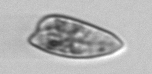
Label: Prorocentrum_dentatum